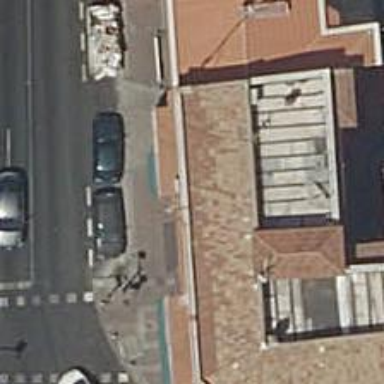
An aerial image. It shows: Shop that sells cars.